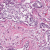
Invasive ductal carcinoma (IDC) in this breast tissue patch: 1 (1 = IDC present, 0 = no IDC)